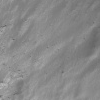
Atmospheric dust classification: not_dusty